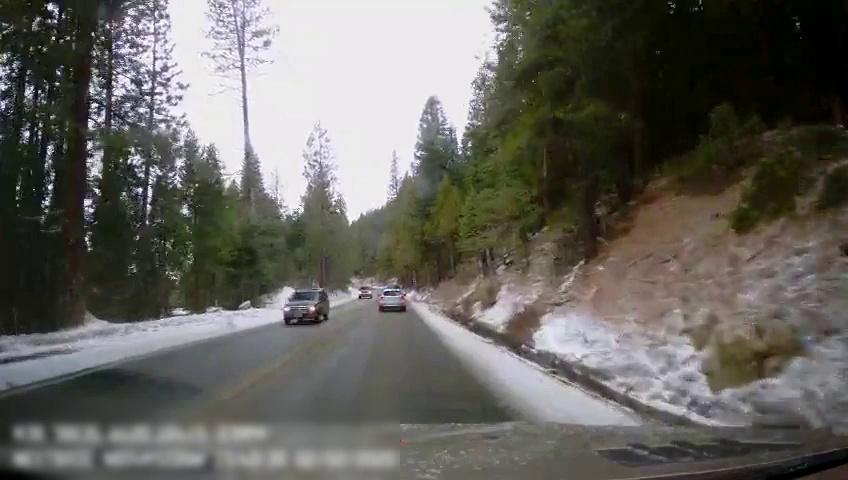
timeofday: Day
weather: Snowy
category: Drivable Space
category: Vehicles | Truck
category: Vehicles | SUV
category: Vehicles | SUV
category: Vehicles | SUV
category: Lanes | Opposite Lane